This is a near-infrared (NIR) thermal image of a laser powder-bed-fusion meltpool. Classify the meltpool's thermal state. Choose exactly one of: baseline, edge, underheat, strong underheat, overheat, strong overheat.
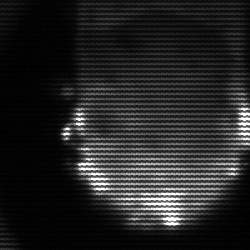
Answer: baseline